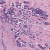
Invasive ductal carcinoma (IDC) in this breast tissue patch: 1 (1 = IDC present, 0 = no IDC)